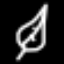
Label: leaf